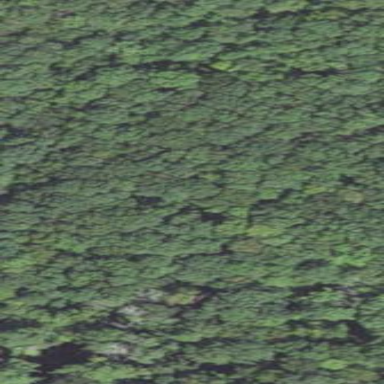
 categorized as existing preserved open space."